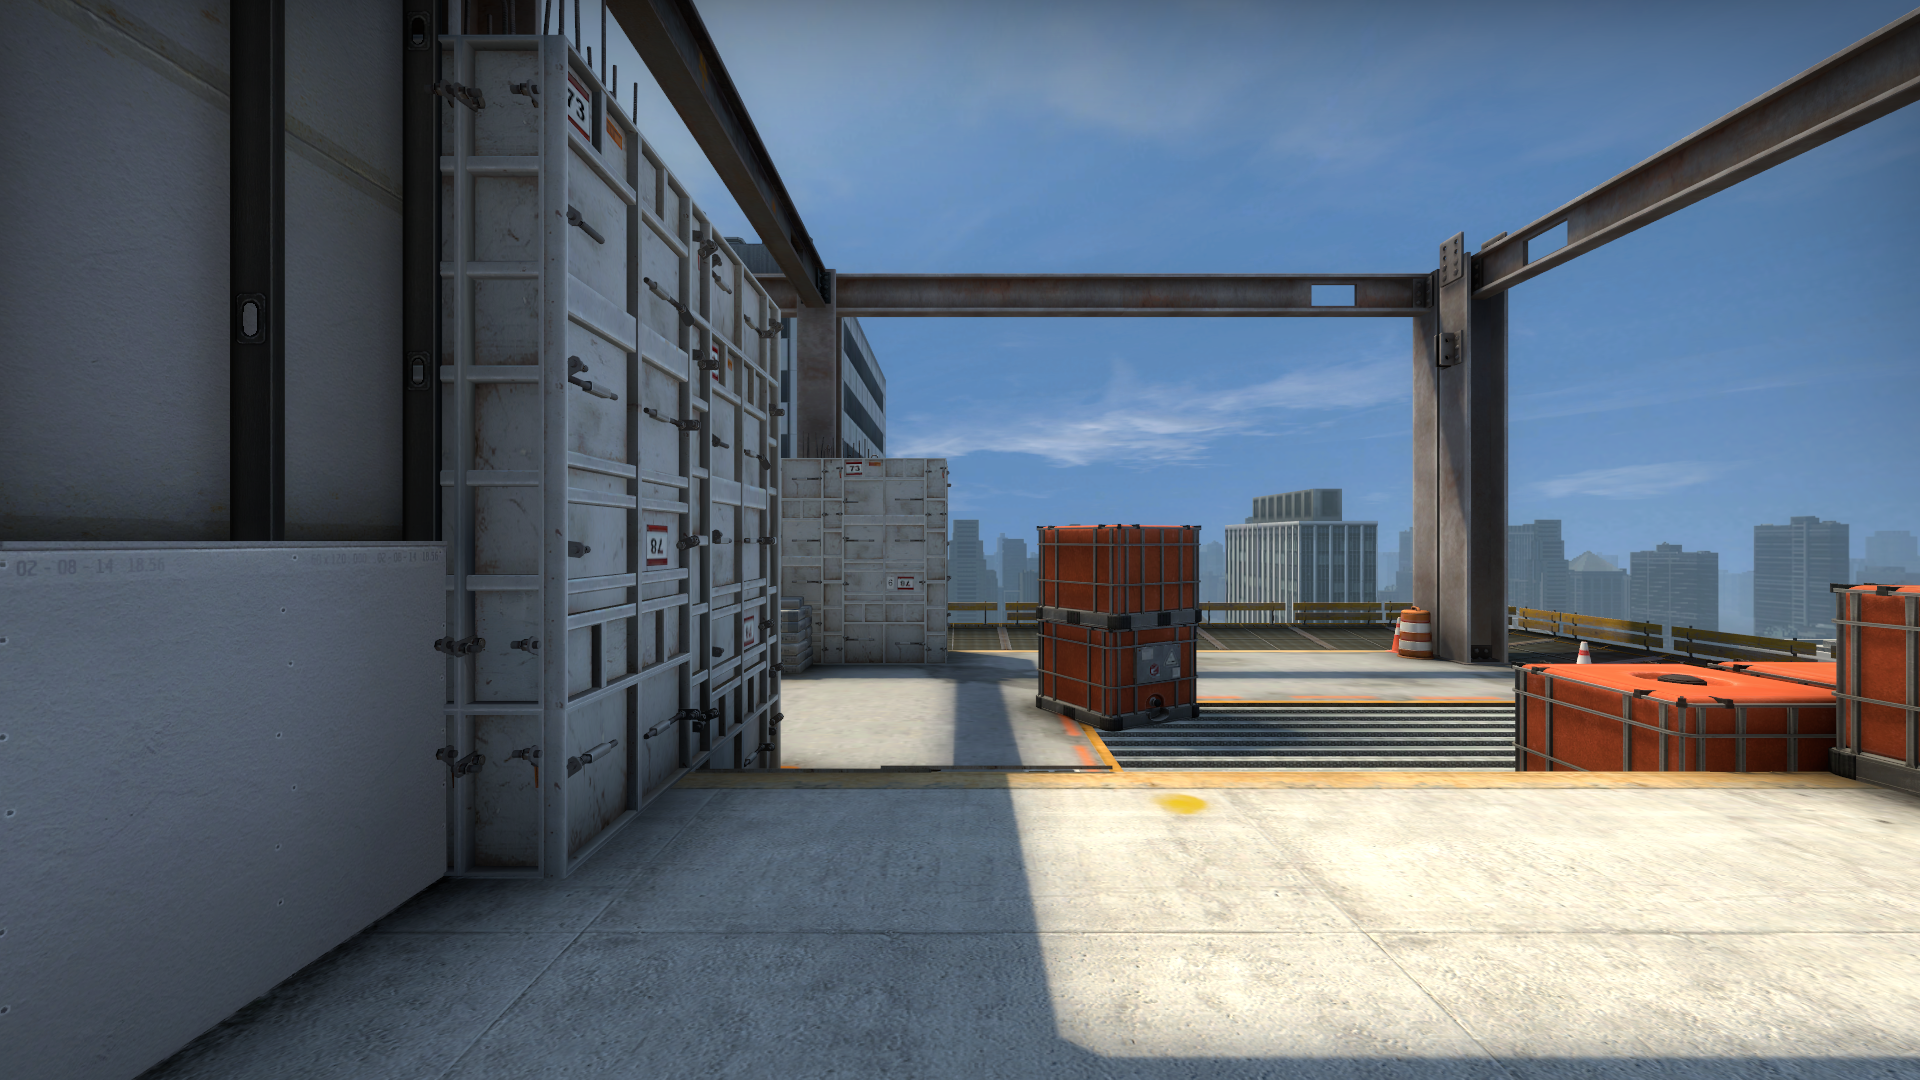
Map: de_vertigo